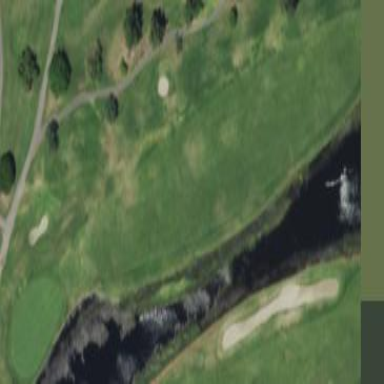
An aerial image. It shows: Scenic golf fairway.